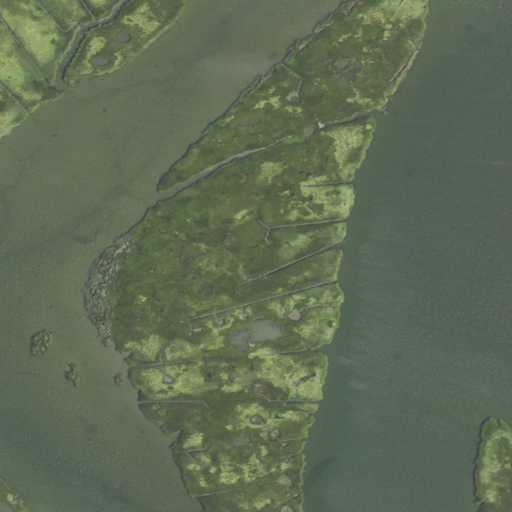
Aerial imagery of island in Massachusetts named Hammer Island containing open water, herbaceous wetlands, and barren land